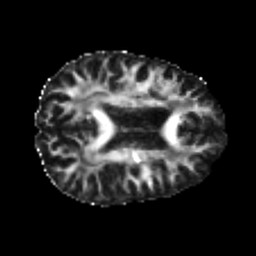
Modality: FA
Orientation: axial
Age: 21
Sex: male
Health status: healthy
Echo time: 0.074 s